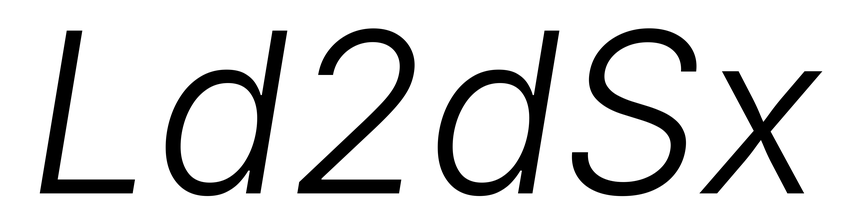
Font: Inter-Italic_Light_Italic